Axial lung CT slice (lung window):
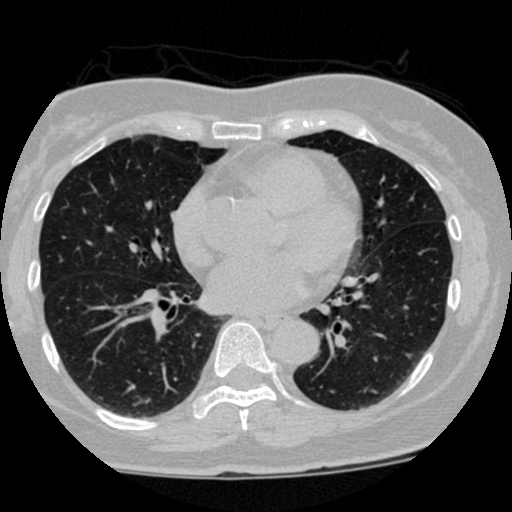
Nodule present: no